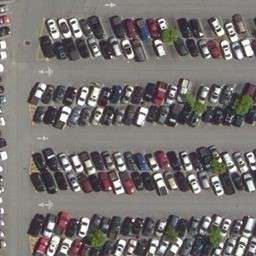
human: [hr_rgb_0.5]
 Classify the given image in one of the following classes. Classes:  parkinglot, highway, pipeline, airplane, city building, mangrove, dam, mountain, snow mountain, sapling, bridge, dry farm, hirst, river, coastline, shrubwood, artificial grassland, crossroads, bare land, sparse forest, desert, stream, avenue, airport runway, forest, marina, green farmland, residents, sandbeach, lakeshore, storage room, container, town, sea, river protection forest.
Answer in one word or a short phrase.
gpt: parkinglot